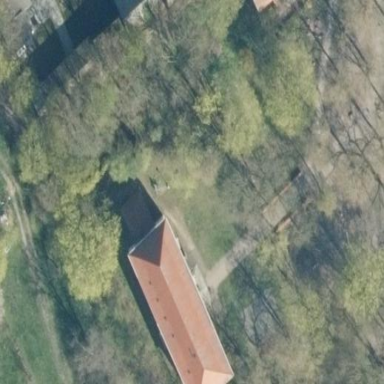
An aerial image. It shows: Historic castle building of manor type.